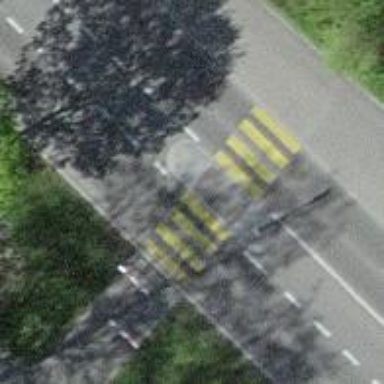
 and both the sidewalk and the highway have asphalt surfaces."